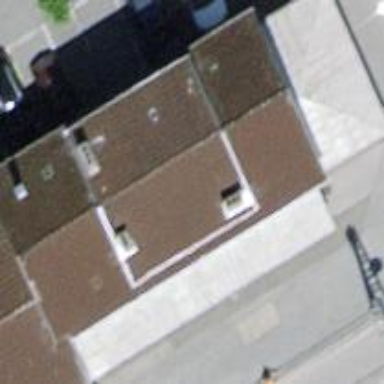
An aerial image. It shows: Transportation building.